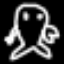
Label: frog